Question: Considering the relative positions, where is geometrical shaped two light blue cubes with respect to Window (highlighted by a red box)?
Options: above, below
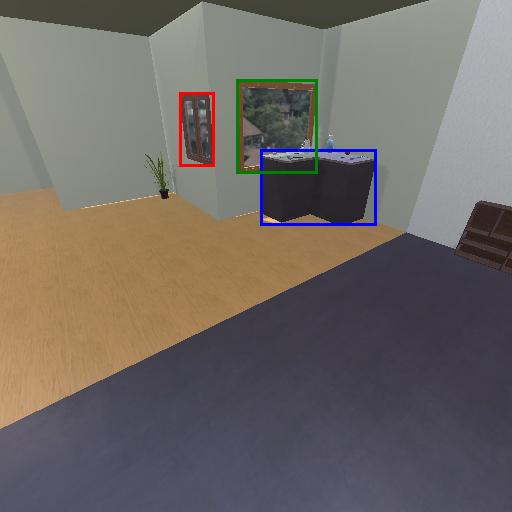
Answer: above